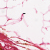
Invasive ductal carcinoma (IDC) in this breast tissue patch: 0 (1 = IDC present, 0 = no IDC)